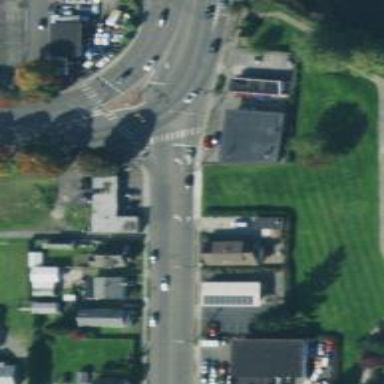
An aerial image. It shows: Asphalt road with secondary link designation.